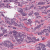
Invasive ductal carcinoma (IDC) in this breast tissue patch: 1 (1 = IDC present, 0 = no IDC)